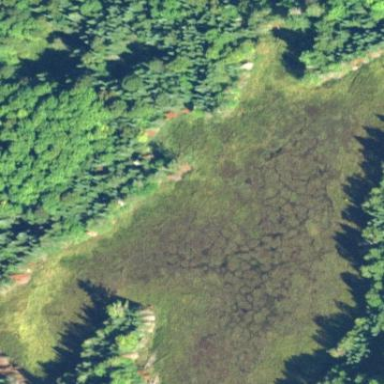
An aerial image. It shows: Bog wetland.